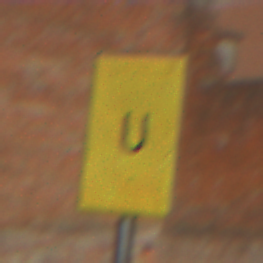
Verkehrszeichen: AnkuendigungOderFortsetzungUmleitungOhnePfeilsymbol
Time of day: MorningAfternoon
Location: Outdoor (Suburban)
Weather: PartlyCloudy
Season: NotSpecified
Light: Natural